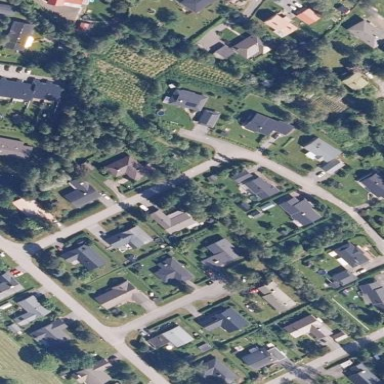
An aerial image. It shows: Residential area.